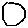
Label: hexagon